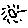
Label: sun